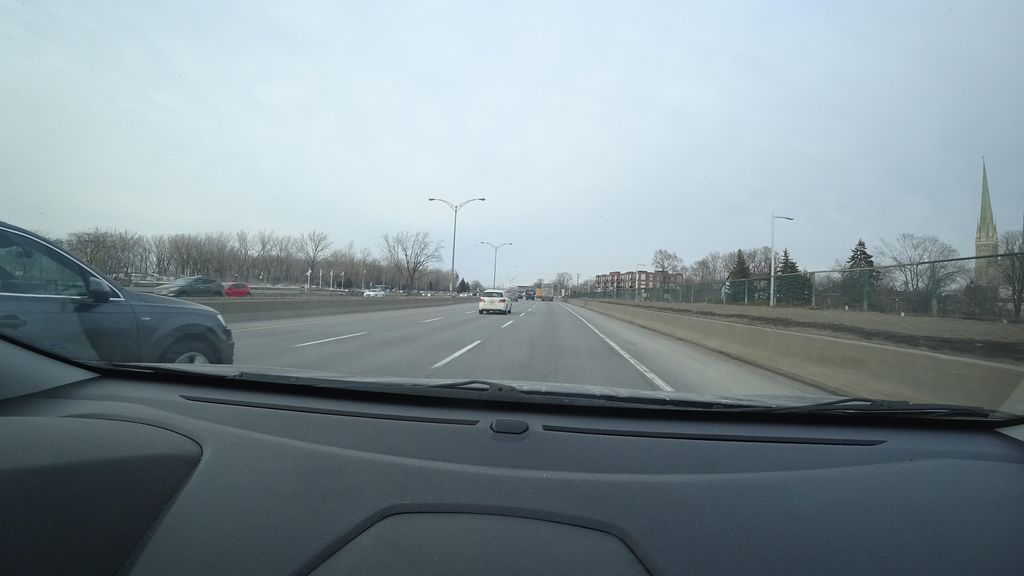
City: montreal